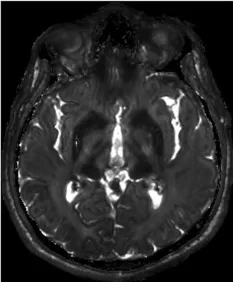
Brain imaging (Spin echo T2 weighted) of the proband. Hypointensity of the red nuclei.
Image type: radiology (mri)